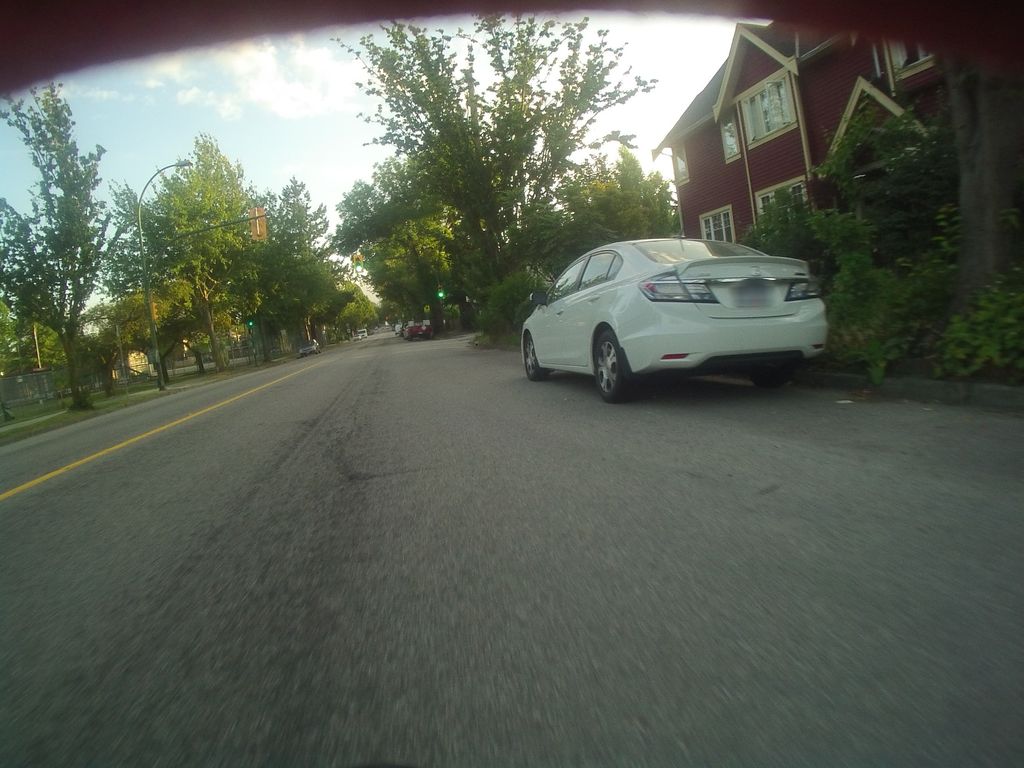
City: vancouver